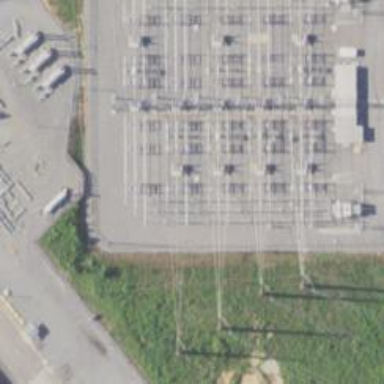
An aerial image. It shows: Switch used for power control.